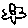
Label: flower